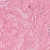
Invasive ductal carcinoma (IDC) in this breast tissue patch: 0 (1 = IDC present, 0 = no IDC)